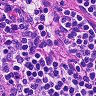
Metastatic tissue present: no